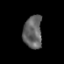
Tissue: prostate
Cell type: T cells
Senescence score: 0.3492
Nuclear area (px): 603
Mean DAPI intensity: 98.92